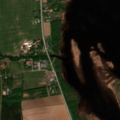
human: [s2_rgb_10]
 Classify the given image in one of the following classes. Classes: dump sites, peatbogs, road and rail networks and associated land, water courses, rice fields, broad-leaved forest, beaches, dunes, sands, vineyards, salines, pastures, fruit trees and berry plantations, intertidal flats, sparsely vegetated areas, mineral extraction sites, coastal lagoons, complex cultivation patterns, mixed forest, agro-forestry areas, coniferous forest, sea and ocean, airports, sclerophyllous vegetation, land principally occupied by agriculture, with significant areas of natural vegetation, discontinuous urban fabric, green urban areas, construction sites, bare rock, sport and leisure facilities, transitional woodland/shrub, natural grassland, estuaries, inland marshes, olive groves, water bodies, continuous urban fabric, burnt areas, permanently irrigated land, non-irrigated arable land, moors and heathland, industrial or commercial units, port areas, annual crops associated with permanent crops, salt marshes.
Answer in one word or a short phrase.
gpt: transitional woodland/shrub, water courses